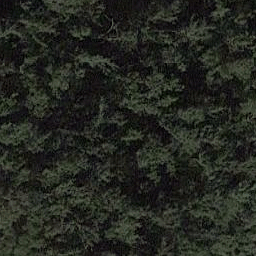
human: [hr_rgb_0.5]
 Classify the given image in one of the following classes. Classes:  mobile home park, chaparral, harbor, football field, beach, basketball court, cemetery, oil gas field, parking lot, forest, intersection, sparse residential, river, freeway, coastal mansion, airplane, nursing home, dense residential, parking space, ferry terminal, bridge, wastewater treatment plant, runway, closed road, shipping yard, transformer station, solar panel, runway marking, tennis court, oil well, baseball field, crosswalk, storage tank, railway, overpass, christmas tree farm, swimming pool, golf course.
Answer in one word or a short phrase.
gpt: forest